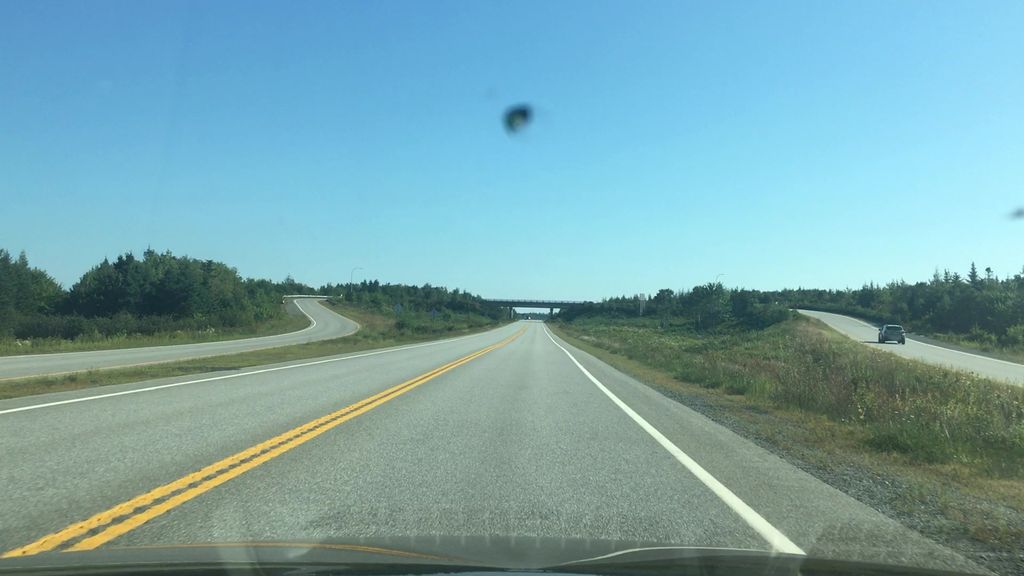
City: halifax